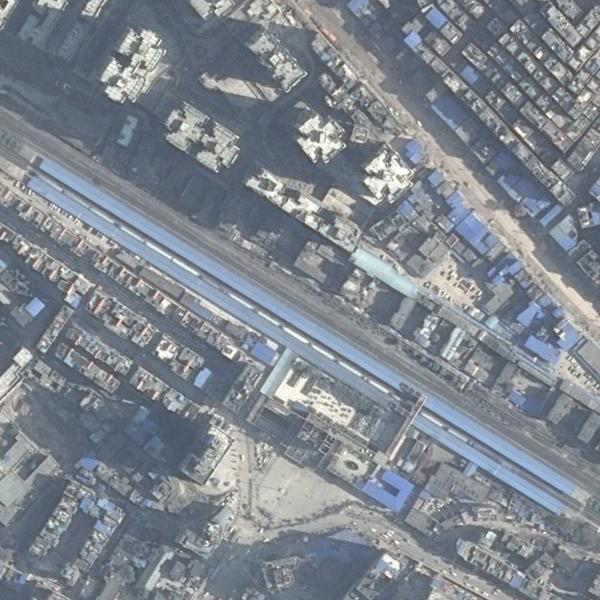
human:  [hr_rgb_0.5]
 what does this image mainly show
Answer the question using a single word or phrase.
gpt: railway station